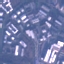
Land use / land cover: Industrial